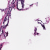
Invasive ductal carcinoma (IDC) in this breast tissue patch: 0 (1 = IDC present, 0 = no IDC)